Question: My issue is I need to rank and group the following database like this Film -> Most used text.
So I have the table below that records userId, filmId and text related to a emotional response. What I want to do is take say film 52, and get the text that is used the most and second most, for example in this scenario there are 7 "texts" that are unique, and 2 that are used twice, "Beautiful" and "Ingenious" so I need to get Beautiful and Ingenious as a result for film 52. How can this be done in MYSQL or Laravel Eloquent? Thanks so much for any info

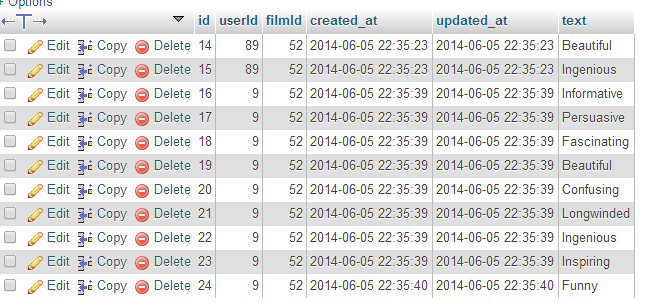
Answer: Declare a variable in a join, and increment it in your grouping query, but be sure to order by in the inner query or the rank will have no value. then select from the inner query where the rank is less than or equal to the desired rank.
'''
SELECT FILMID, TEXT
FROM (
SELECT FILMID, TEXT, COUNT(*), @r:=@r+1 AS RANK
FROM filmReview
JOIN (SELECT @r:=0) R
GROUP BY FILMID, TEXT
ORDER BY FILMID, COUNT(*) DESC, TEXT
) T
WHERE RANK <= 2
'''
Check it out at <URL>.